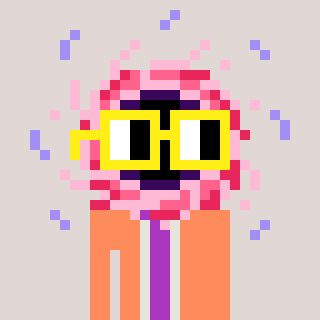
a pixel art character with square yellow glasses, a blackhole-shaped head and a peachy-colored body on a warm background